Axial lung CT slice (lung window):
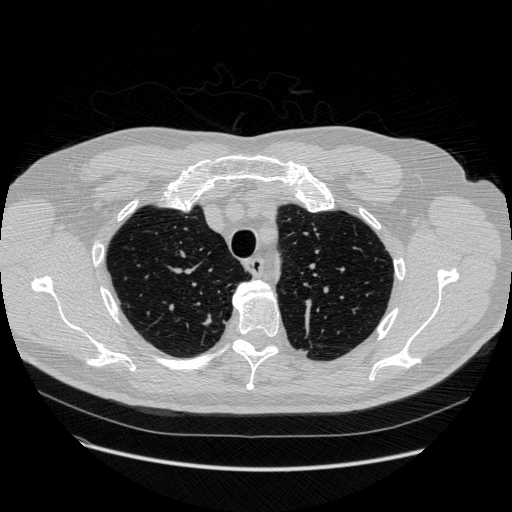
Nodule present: no